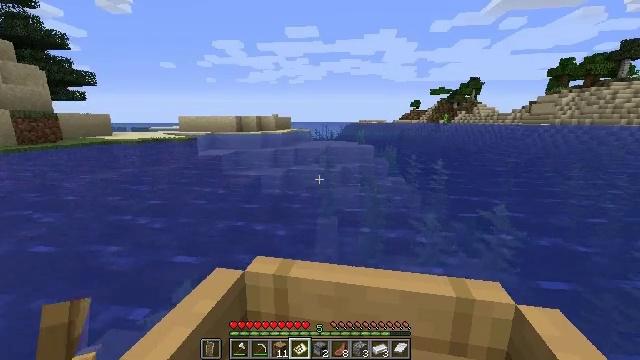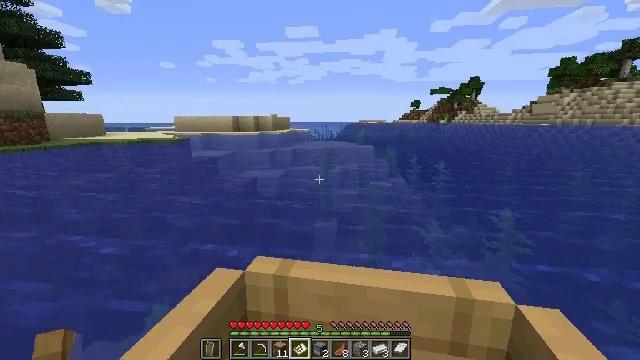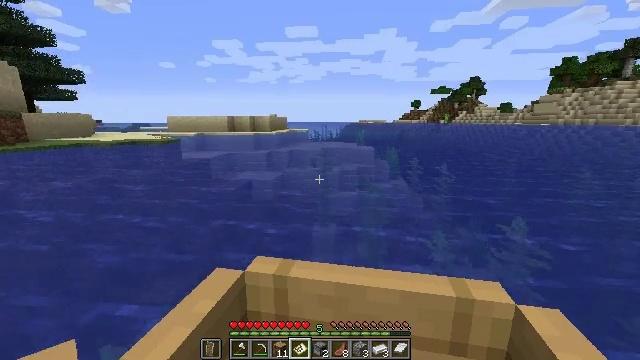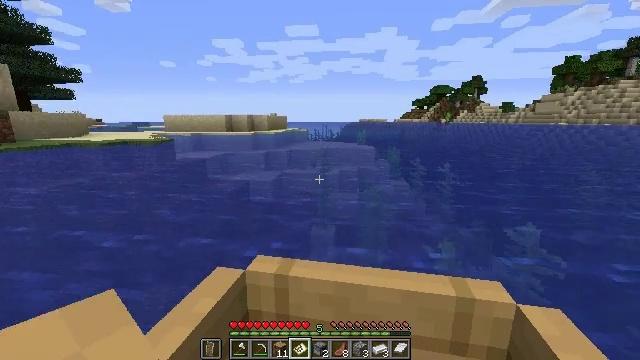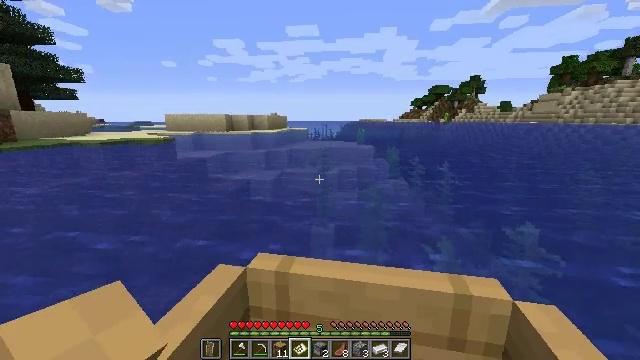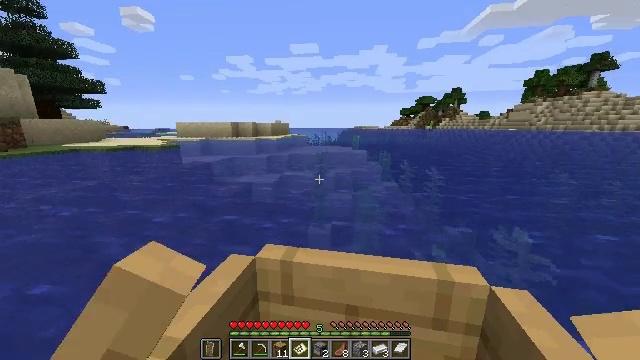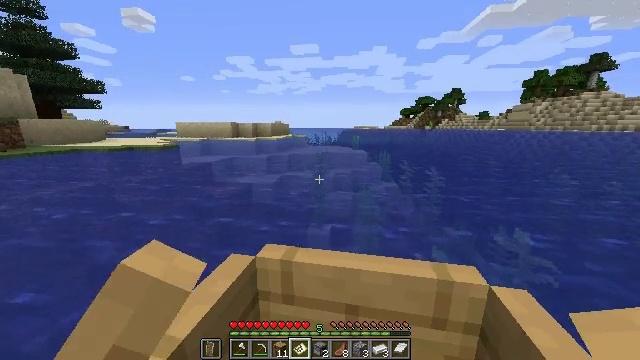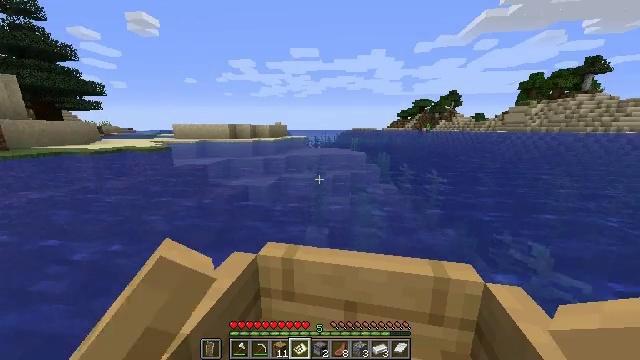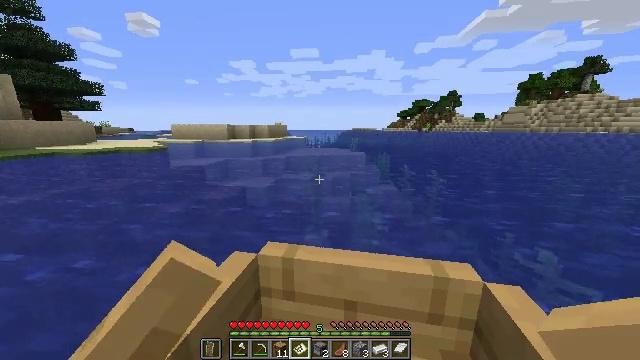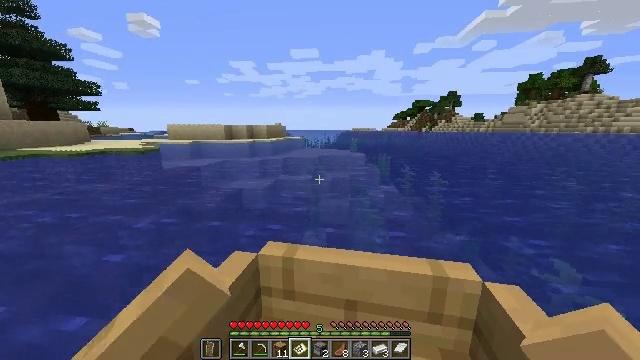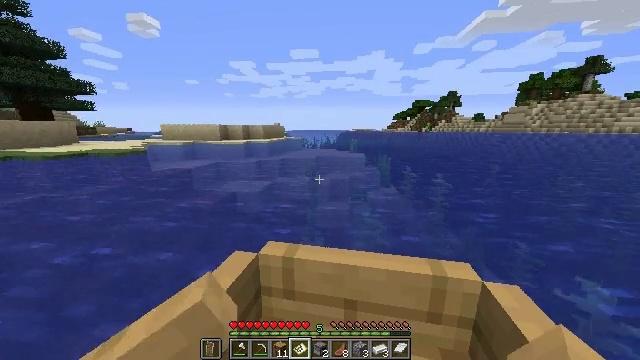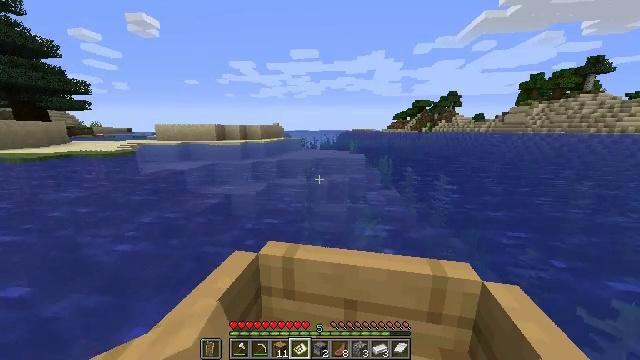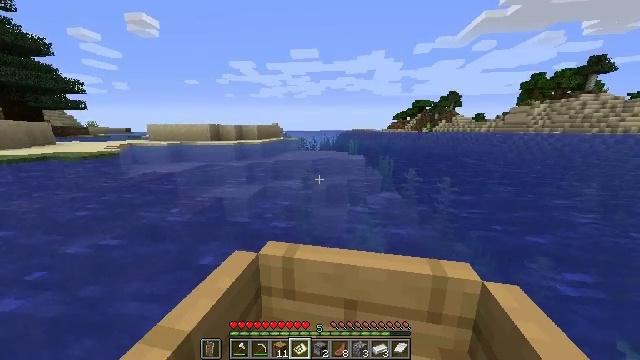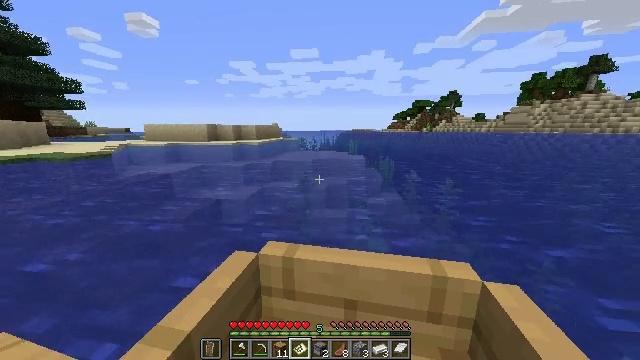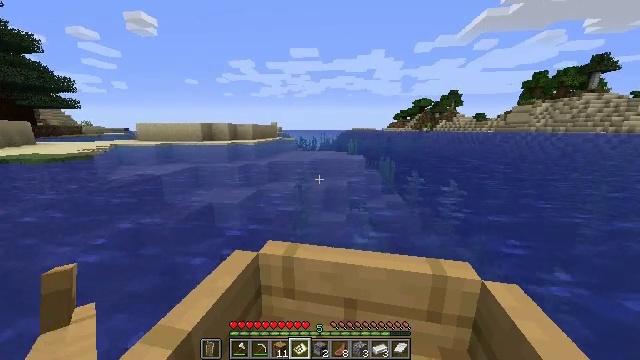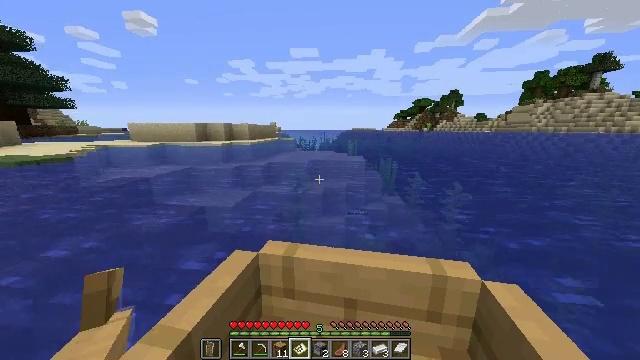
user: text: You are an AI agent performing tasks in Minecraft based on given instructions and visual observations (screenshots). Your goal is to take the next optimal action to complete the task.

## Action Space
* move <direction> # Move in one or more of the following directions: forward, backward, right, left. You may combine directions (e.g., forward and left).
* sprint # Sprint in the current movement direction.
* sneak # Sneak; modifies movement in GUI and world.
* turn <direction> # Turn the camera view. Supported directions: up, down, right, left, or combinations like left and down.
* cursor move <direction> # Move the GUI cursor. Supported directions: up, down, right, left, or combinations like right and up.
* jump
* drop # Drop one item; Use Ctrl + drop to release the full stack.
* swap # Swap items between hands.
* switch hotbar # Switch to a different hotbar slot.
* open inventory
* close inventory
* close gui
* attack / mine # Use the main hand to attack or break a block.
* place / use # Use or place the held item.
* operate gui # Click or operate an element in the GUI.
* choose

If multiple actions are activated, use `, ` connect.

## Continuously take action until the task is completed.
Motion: motion action
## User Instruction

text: Attack the ground to gather sand.
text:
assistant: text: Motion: move forward
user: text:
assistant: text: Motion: move forward
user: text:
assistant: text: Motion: move forward, sprint
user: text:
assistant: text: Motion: move forward, sprint
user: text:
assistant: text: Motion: move forward, sprint
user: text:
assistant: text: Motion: move forward, sprint
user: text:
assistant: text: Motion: move forward, sprint
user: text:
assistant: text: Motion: move forward, sprint
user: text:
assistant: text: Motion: move forward, sprint
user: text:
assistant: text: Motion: move forward, sprint
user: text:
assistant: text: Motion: move forward
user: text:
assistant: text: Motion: move forward
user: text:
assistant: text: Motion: move forward
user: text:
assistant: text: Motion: move forward
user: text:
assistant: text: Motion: move forward
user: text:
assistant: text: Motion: move forward
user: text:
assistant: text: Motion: move forward
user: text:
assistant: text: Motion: move forward
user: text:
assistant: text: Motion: move forward
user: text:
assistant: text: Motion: move forward
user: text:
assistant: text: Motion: move forward
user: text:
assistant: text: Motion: move forward
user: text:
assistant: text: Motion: move forward
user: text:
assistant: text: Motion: move forward
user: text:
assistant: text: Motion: move forward
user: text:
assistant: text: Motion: move forward
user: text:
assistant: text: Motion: move forward
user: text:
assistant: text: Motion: move forward, turn left
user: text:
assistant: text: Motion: move forward
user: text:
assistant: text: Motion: move forward